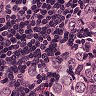
Metastatic tissue present: yes